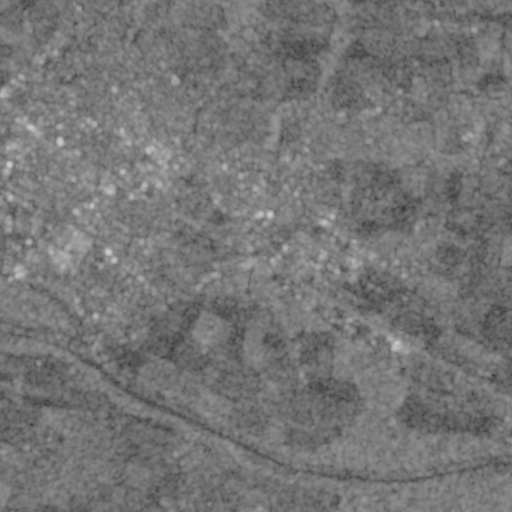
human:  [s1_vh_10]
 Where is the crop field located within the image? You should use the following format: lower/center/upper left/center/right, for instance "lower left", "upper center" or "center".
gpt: The crop field is located in the center left of the image.
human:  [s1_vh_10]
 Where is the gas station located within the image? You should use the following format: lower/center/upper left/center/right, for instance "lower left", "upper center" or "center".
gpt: The gas station is located in the center of the image.
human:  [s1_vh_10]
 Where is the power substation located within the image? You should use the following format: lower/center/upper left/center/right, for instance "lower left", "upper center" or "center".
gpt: The power substation is located in the upper left of the image.
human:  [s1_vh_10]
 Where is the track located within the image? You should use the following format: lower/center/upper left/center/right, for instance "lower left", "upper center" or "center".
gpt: The track is located in the center right of the image.
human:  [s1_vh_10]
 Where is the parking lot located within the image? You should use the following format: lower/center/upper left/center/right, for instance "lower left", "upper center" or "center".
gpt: There is no parking lot in the image.

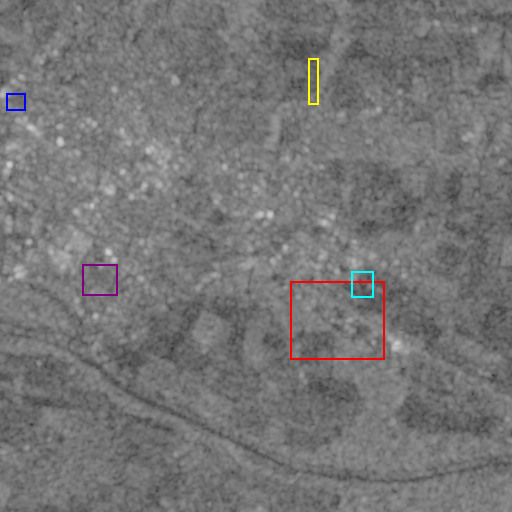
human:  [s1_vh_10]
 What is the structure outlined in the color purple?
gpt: The structure outlined in purple is a crop field.
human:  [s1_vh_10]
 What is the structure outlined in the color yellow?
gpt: The structure outlined in yellow is a park.
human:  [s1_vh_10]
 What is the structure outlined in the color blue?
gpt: The structure outlined in blue is a parking lot.
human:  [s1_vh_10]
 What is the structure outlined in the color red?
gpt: The structure outlined in red is a quarry.
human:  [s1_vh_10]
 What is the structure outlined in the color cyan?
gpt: The structure outlined in cyan is a track.
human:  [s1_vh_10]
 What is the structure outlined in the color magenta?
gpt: There is no magenta outline.